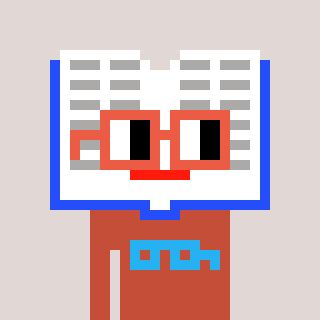
a pixel art character with square orange glasses, a dictionary-shaped head and a rust-colored body on a warm background